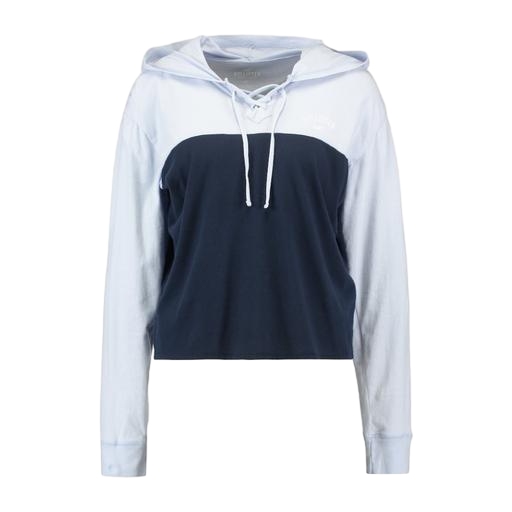
blue knox lace-up shirt, long sleeved hoodie, blue hockey tee shirt, white background